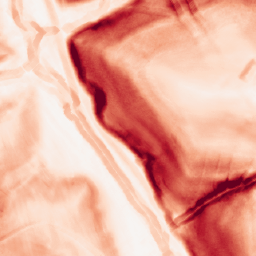
Category: morphological
Decomposition family: morphological_gradient
Decomposition parameters: size: 5
shape: diamond
Upsampling method: area
Upsampling parameters: scale: 2
Upsampling scale: 2